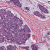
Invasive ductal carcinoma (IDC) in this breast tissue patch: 1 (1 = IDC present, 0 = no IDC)